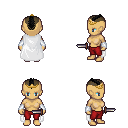
a pixel art fantasy rpg character, female body template, human, tanned skin, white cape, red pants, black short mohawk hairstyle, gold tiara, white cloth bracers, dagger, four views (front, back, left, right), 2x2 character sprite sheet, small pixel art, hard edges, no anti-aliasing